Question: All,
I am trying to add image watermark in pdf using itextsharp. Watermark is appearing on all the pages as expected but with ones that already have image. I want my watermarking image to come on top of the existing image on the pdf.
I am using following code to add image
'''
using (Stream output = new FileStream(outputFile, FileMode.Create, FileAccess.Write, FileShare.None))
{
using (PdfStamper pdfStamper = new PdfStamper(pdfReader, output))
{
for (int pageIndex = 1; pageIndex <= pdfReader.NumberOfPages; pageIndex++)
{
pdfStamper.FormFlattening = false;
iTextSharp.text.Rectangle pageRectangle = pdfReader.GetPageSizeWithRotation(pageIndex);
PdfContentByte pdfData = pdfStamper.GetUnderContent(pageIndex);
pdfData.SetFontAndSize(BaseFont.CreateFont(BaseFont.HELVETICA_BOLD, BaseFont.CP1252, BaseFont.NOT_EMBEDDED), 10);
PdfGState graphicsState = new PdfGState();
graphicsState.FillOpacity = 0.4F;
pdfData.SetGState(graphicsState);
pdfData.BeginText();
iTextSharp.text.Image jpeg = iTextSharp.text.Image.GetInstance(wtrmrkimg, BaseColor.GREEN);
float width = pageRectangle.Width;
float height = pageRectangle.Height;
jpeg.ScaleToFit(width, height);
jpeg.SetAbsolutePosition(width / 2 - jpeg.Width / 2, height / 2 - jpeg.Height / 2);
jpeg.SetAbsolutePosition(50, 50);
jpeg.Rotation = 45;
pdfData.AddImage(jpeg);
pdfData.EndText();
}
pdfStamper.Close();
}
output.Close();
output.Dispose();
}
'''
I am attaching output of the current code also :

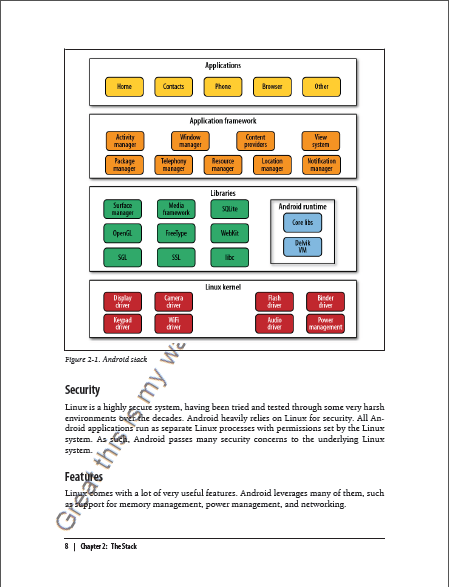
Answer: I just got it working by replacing
'''
PdfContentByte pdfData = pdfStamper.GetUnderContent(pageIndex);
'''
with
'''
PdfContentByte pdfData = pdfStamper.GetOverContent(pageIndex);
'''